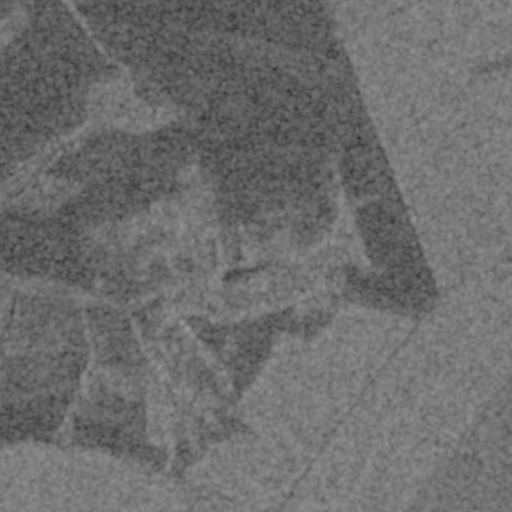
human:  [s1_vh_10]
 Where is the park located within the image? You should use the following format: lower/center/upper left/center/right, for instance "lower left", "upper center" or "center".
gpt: The park is located in the lower center of the image.
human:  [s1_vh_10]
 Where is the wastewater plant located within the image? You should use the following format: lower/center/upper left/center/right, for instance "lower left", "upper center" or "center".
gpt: The wastewater plant is located in the lower center of the image.
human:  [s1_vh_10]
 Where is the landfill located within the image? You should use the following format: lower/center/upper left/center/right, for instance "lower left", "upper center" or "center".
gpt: There is no landfill in the image.

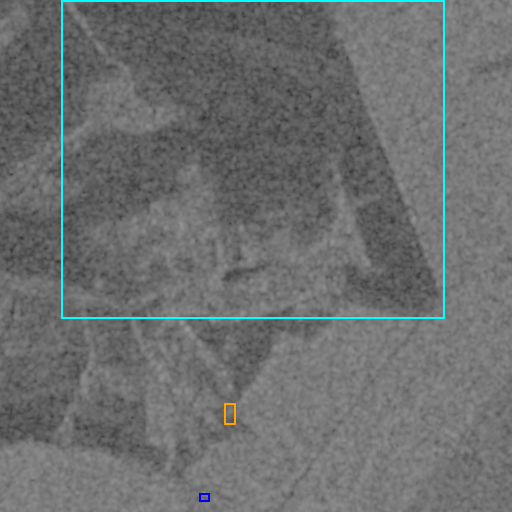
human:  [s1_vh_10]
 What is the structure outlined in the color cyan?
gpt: The structure outlined in cyan is a crop field.
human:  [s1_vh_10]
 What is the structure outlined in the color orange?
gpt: The structure outlined in orange is a park.
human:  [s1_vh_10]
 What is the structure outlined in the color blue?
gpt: The structure outlined in blue is a wastewater plant.
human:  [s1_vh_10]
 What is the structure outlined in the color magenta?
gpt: There is no magenta outline.